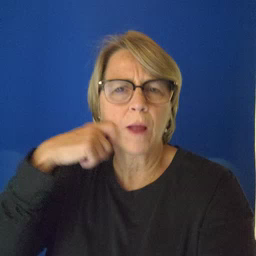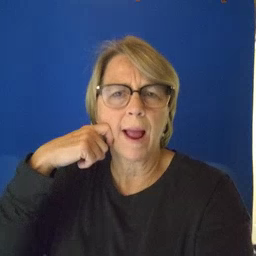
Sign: dry